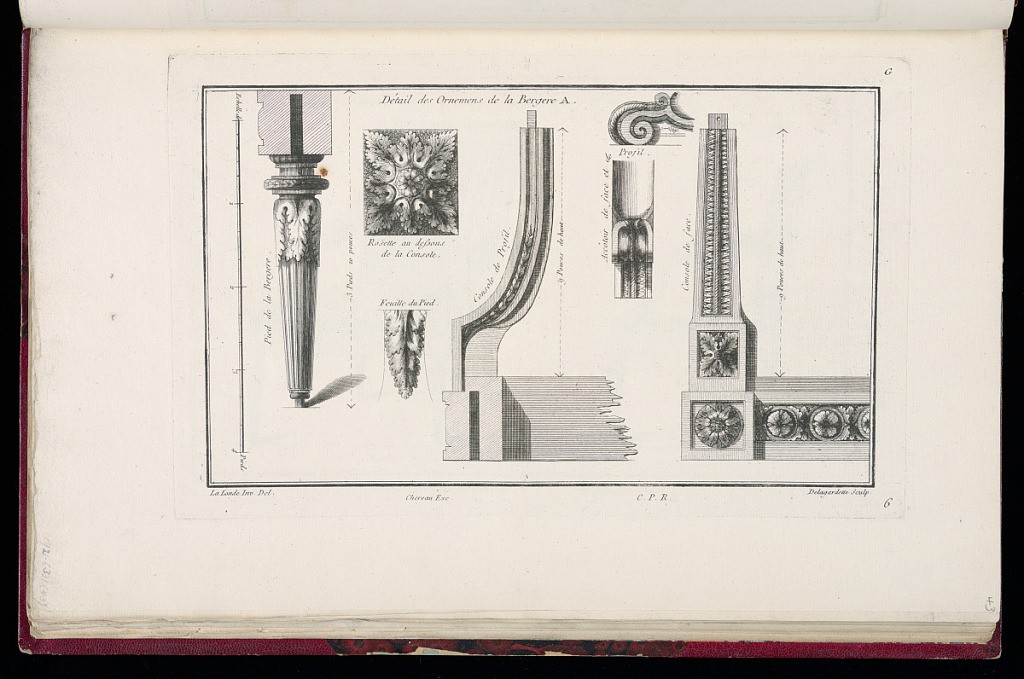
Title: Détail des ornemens de la Bergere A
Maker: Richard de Lalonde, French, active 1780–96
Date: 1775-1788
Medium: Etching on off-white laid paper
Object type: Print
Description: Details of the ornament designs for the armchair represented in 1921-6-331-41. The ornament motifs include acanthus leaves, fluting, rosettes, scrolls, lamb tongue, ribbon twist, and rosettes. The plate is signed and numbered.